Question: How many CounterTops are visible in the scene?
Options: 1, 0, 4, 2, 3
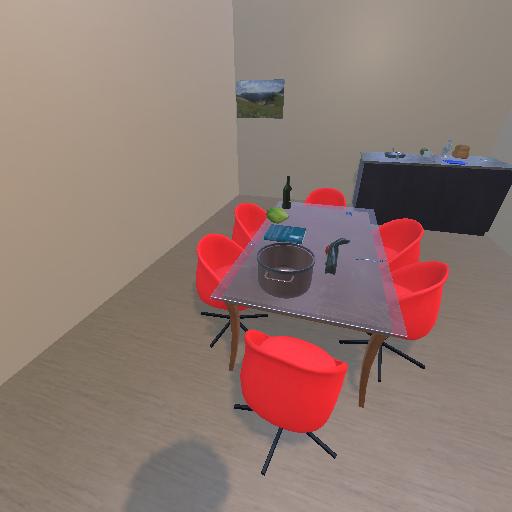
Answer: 1